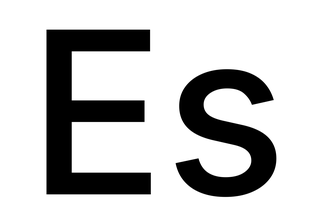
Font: Inter_Medium